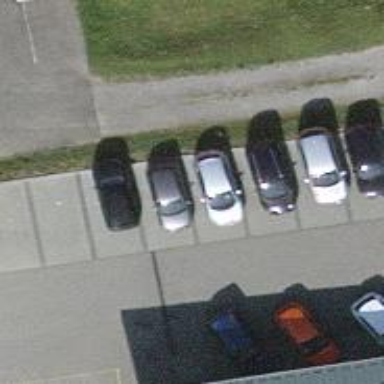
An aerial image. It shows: Parking area.